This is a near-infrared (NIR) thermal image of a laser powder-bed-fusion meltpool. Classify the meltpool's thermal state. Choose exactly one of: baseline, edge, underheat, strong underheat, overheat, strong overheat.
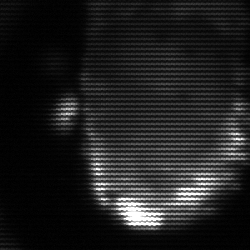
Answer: baseline